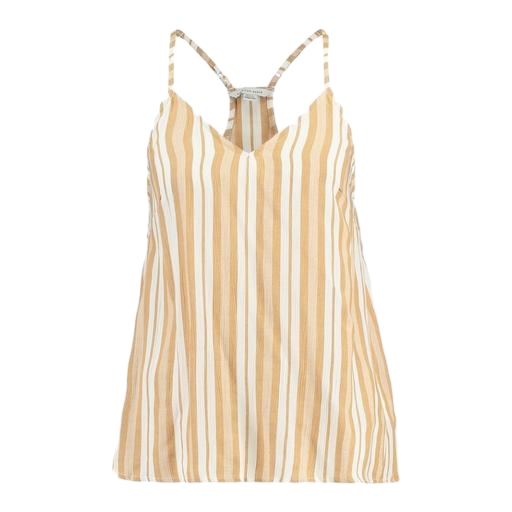
light colored striped tank top, beige joan cami, striped tank top, white background